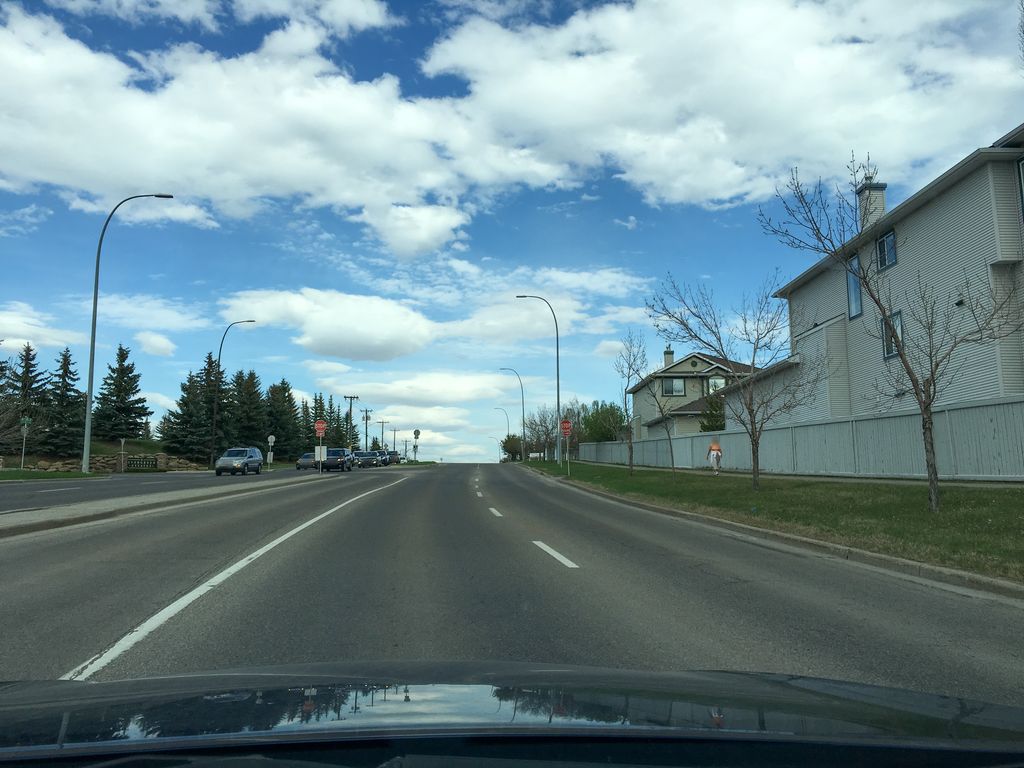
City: calgary